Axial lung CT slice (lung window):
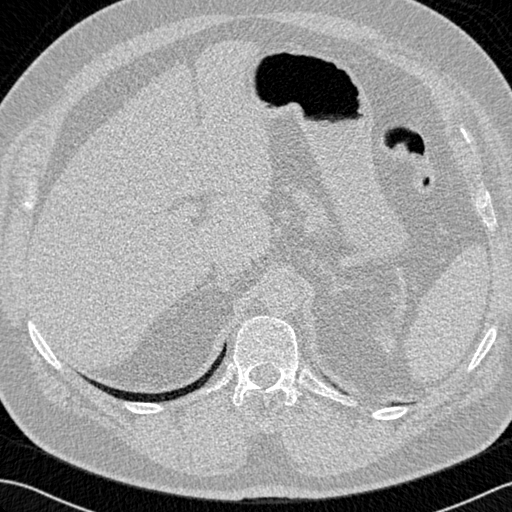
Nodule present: no